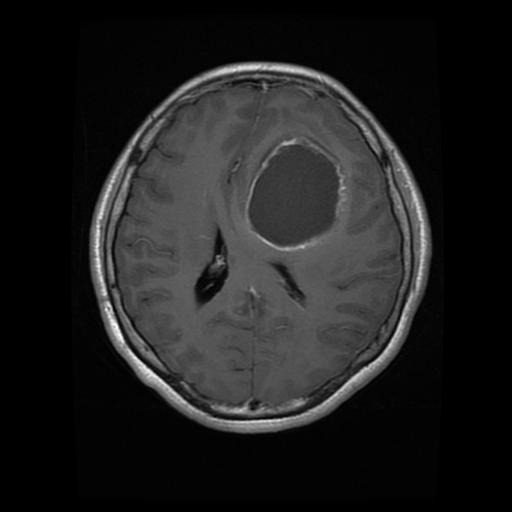
Label: glioma